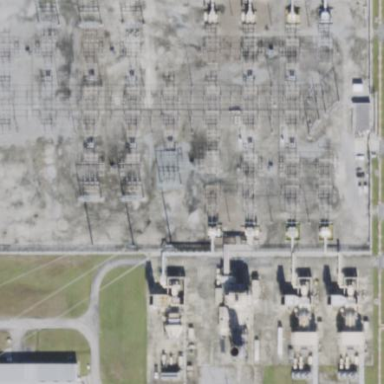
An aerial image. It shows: Transmission substation.